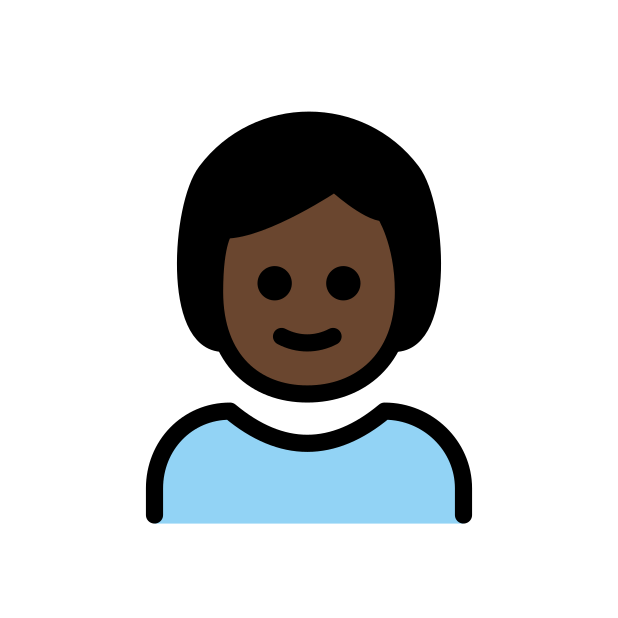
child: dark skin tone